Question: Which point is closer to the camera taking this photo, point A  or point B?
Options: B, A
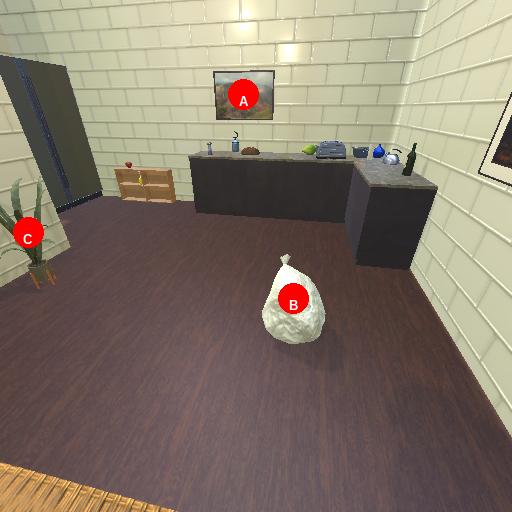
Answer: B